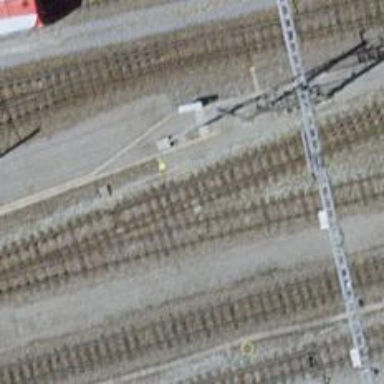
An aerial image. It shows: Railway switch.